Question: I am deploying a wpf application that requires sql server 2008 as a prerequisite. As a result I am embedding the sql server installer in my application. When that launches the SQL Server Installation window shows up:

I don't want the user to have to go through out this installation. That program will install SQL Express and many other things like SQL Management Studio.
I am including the installer in my application because my application is supposed to be able to be installed without having an interenet connection. Also I cannto seem to find a place where I can download SQL Server express the database engine only.
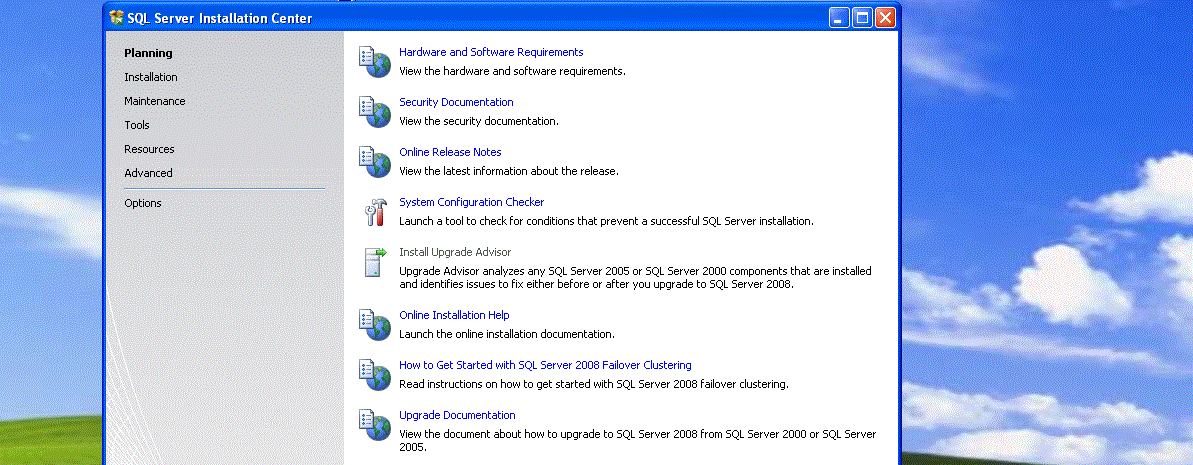
Answer: Go <URL> article on MSDN. Note that after you generate the config file for the installation, changing the following keys in the config will probably be of particular interest to you:
'''
; Setup will not display any user interface.
QUIET="False"
; Setup will display progress only without any user interaction.
QUIETSIMPLE="True"
; Automatically accept the license terms
IAcceptSQLServerLicenseTerms="True"
'''